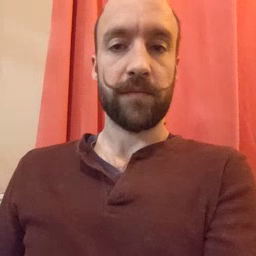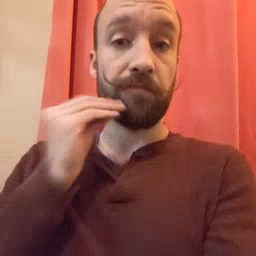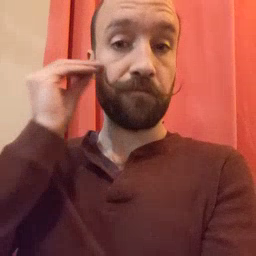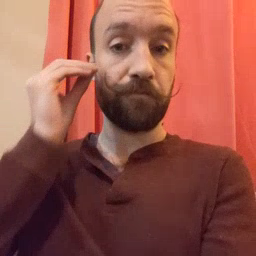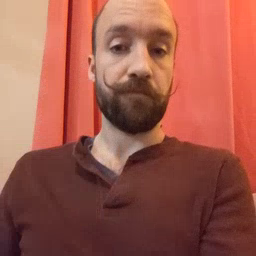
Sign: home